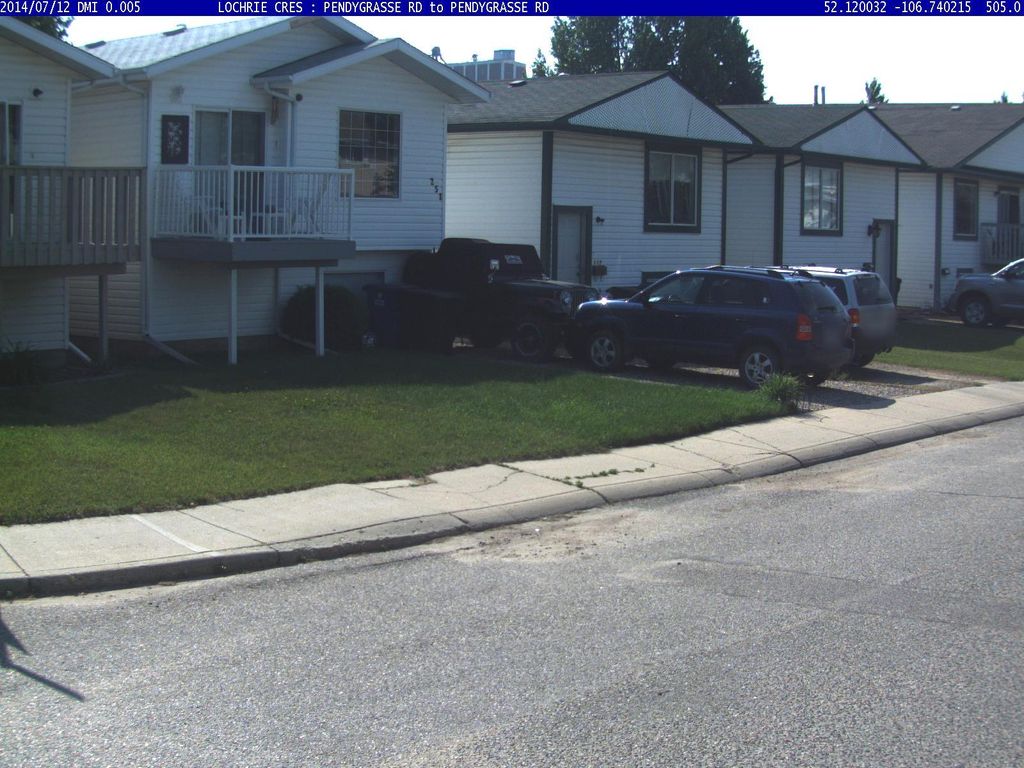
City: saskatoon